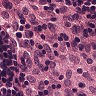
Metastatic tissue present: no